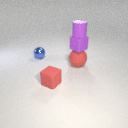
large red rubber sphere below small purple rubber cube